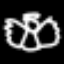
Label: angel